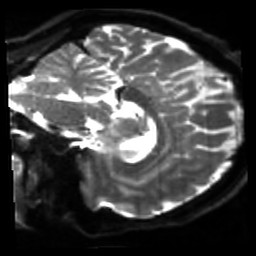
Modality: sbref
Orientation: sagittal
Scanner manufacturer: siemens
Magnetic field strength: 3 T
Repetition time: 4 s
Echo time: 0.0594 s